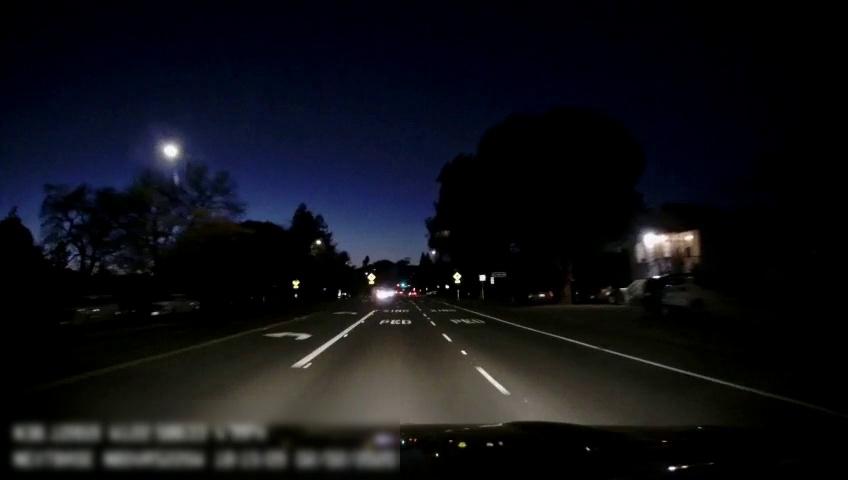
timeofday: Night
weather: Other
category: Drivable Space
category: Drivable Space
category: Vehicles | Car
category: Vehicles | Car
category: Vehicles | Car
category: Vehicles | Car
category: Vehicles | Car
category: Lanes | Alternate Lane
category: Lanes | Current Lane
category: Lanes | Current Lane
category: Lanes | Opposite Lane